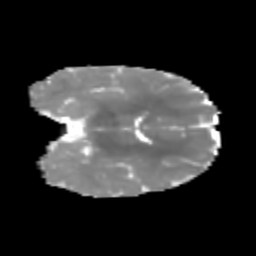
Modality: MD
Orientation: coronal
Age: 6
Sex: female
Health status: healthy